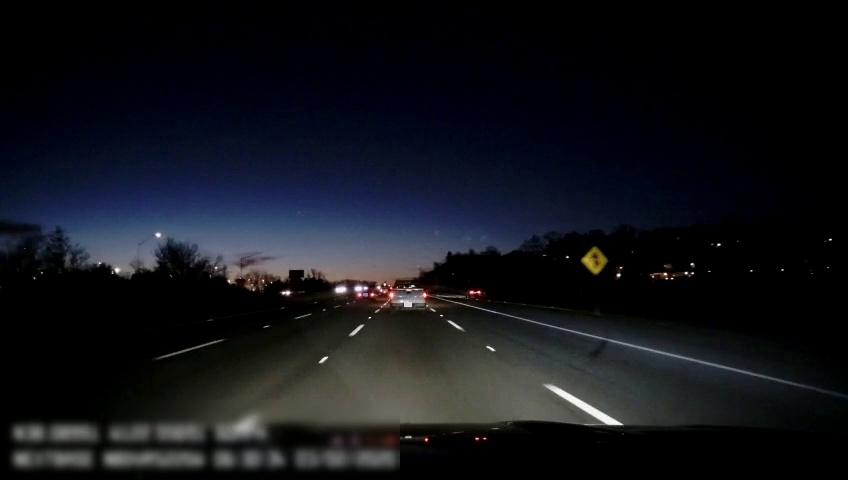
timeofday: Night
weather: Other
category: Drivable Space
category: Vehicles | Truck
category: Vehicles | Car
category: Vehicles | Car
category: Lanes | Alternate Lane
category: Lanes | Alternate Lane
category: Lanes | Alternate Lane
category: Lanes | Alternate Lane
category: Lanes | Alternate Lane
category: Traffic | Signs